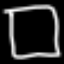
Label: square